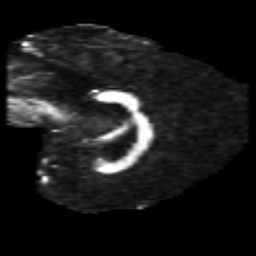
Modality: FA
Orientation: sagittal
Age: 38
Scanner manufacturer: philips
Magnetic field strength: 3 T
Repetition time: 8.547 s
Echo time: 0.1273 s